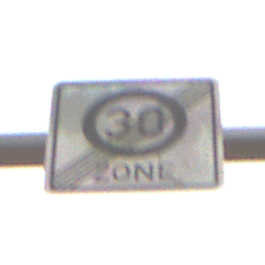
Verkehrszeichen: EndeZone30
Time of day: MorningAfternoon
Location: Outdoor (Nature)
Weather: Overcast
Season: NotSpecified
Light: Natural